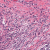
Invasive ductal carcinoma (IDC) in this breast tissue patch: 1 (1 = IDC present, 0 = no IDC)